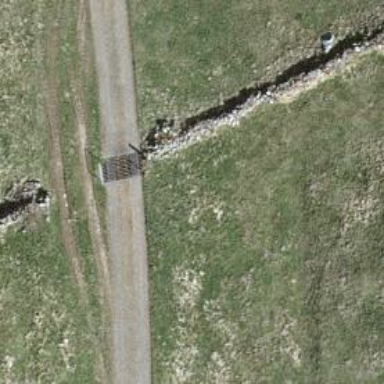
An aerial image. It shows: Wall is shown in the image.